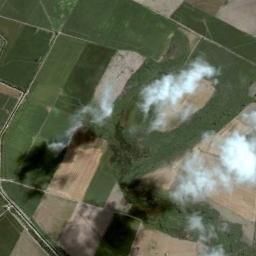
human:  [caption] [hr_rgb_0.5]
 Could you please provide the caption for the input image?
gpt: The cumulus clouds are located above the khaki and green farmland and the shadow of the clouds is on the farmland .

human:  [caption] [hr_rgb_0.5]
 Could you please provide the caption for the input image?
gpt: The white cloud is above bare and green farmland .

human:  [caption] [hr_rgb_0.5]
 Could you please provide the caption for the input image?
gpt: White clouds are in the air and clouds are cast on the green and yellow intersecting fields .

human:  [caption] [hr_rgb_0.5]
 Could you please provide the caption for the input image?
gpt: A thin cloud floats on the sea .

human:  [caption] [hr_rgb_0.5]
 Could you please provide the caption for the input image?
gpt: There are a few pieces of white clouds over many farmlands .